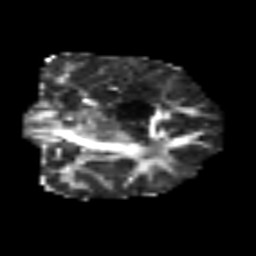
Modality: FA
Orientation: coronal
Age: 31
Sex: female
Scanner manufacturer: siemens
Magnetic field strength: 3 T
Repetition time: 6.1 s
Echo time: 0.101 s